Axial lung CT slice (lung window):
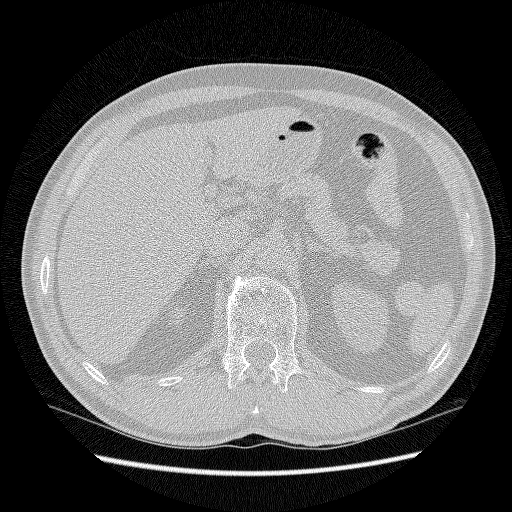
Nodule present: no